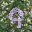
Label: 9